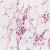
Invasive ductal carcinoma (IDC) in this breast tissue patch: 0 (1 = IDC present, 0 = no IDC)